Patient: sex M, age 19
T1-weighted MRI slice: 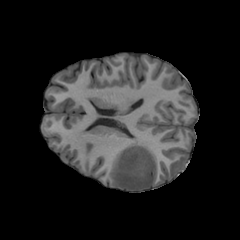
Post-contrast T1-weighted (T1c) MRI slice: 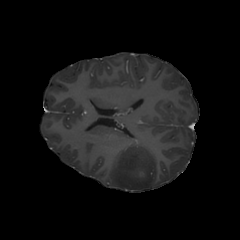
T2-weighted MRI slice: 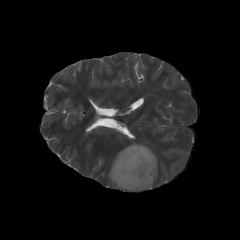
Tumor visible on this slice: yes
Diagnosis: Oligodendroglioma, IDH-mutant, 1p/19q-codeleted
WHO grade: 3